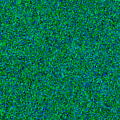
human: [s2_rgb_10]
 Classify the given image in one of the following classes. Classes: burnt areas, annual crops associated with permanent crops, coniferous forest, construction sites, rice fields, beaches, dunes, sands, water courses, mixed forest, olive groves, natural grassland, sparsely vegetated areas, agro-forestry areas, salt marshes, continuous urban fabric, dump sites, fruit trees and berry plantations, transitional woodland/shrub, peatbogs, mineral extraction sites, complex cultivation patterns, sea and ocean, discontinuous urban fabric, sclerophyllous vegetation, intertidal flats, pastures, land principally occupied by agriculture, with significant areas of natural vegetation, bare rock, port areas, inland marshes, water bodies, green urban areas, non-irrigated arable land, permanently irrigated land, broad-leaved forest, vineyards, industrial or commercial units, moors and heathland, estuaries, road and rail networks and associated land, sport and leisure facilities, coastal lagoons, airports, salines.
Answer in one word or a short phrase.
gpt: sea and ocean